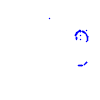
Particle: kaon